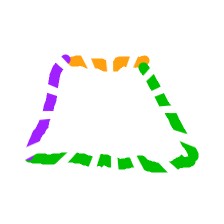
Shape: trapezoid